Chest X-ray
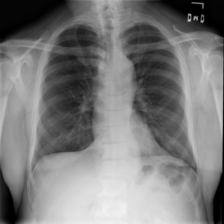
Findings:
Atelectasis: negative
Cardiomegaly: negative
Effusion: negative
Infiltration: negative
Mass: negative
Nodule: negative
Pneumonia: negative
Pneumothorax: negative
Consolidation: negative
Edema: negative
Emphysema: negative
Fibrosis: negative
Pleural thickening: negative
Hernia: negative